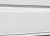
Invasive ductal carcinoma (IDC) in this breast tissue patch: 0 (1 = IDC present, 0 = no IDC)